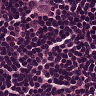
Metastatic tissue present: no